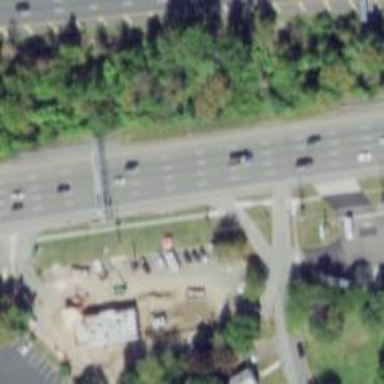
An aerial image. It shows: Trunk link highway.